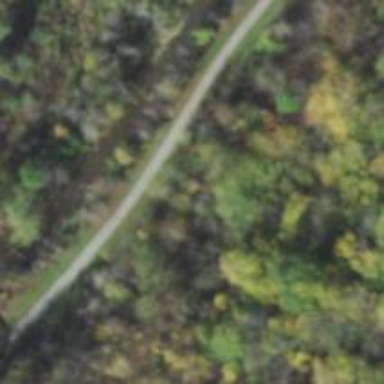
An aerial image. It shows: Service road.